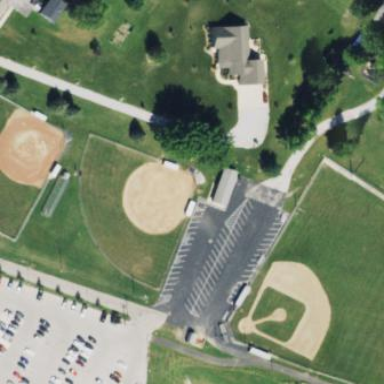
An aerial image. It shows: Baseball pitch for leisure and sports activities.